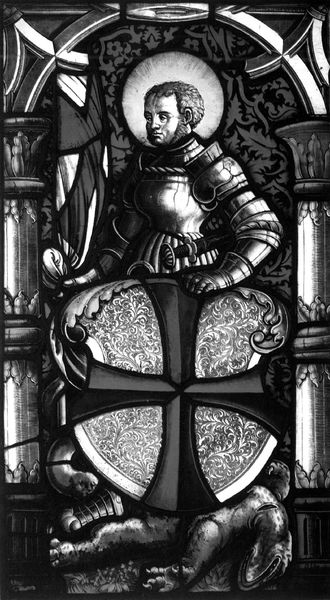
Titel: Wappenscheibe des Klosters St. Georgen in Isny, Heiligkreuztal
Institution: Stuttgart, Württembergisches Landesmuseum
Schlagwörter: held, mann, weiß, fenster, schwarz, symbol, säule, säulen, zeichen, ornament, tod, tot, porträt, kirche, ranken, rundbogen, dekor, metall, schild, glaube, kreuz, schwert, backenbart, helm, ritter, rüstung, wappen, harnisch, heiligenschein, glasfenster, glasmalerei, salamander, heiliger, ritterrüstung, heilig, sieger, drache, georg, heiliger georg, monster, griechisches kreuz, kirchenfenster, besiegt, kreuzritter, metallisch, hl. georg, malteser, kreuzt, 2d, tempelorden, kirchenfenter